В обычной жизни вы наверняка сталкивались с такими физическими ситуациями, как соударение катящегося шара с вертикальной стенкой, а также падение шара с края горизонтального стола. Также вами наверняка решались задачи, связанные с этими ситуациями, однако вы ограничивались случаями, когда шар катится в направлении, перпендикулярном плоскости стены либо краю стола. В рамках данной задачи вам предлагается получить обобщение результатов на случай, когда скорость центра шара направлена не перпендикулярно плоскости стены либо краю стола.
Часть A. Соударение шара с вертикальной стеной (4.5 балла) Данная часть задачи посвящена изучению столкновения шара с вертикальной стенкой. Шар катится по горизонтальному столу без проскальзывания, а его центр при этом движется со скоростью $v$ в направлении, образующем угол $\alpha$ с нормалью к стенке. Шар не вращается вокруг вертикальной оси $z$. В некоторый момент шар упруго сталкивается со стенкой. Коэффициент трения между шаром и стенкой равен $\mu$.  Введём прямоугольную систему координат $xyz$ с началом в центре шара в момент соударения так, как показано на рисунке.
Выразите компоненту скорости $\vec{u}_{A}$ точки $A$ через компоненту скорости $\vec{u}_C$ центра шара, его угловую скорость $\vec{\omega}$, а также радиус-вектор $\vec{r}$ в произвольный момент. Получите также производную по времени $\dot{\vec{u}}_A$ вектора $\vec{u}_A$. Ответ выразите через $\dot{\vec{u}}_C$, $\dot{\vec{\omega}}$ и $\vec{r}$.
Определите силу трения $\vec{F}_0$, действующую на шар в начальный момент контакта со стеной. Ответ выразите через $\vec{e}_x$, $\vec{e}_z$, $\alpha$, $\mu$ и силу нормальной реакции стены $N_0$ в начальный момент.
Докажите, что производная по времени $\dot{\vec{u}}_A$ компоненты скорости $\vec{u}_A$ связана с силой трения $\vec{F}$ соотношением: $$\dot{\vec{u}}_A=\cfrac{7\vec{F}}{2m}{.} $$\dot{\vec{u}}_A=\cfrac{7\vec{F}}{2m}{.} $$\dot{\vec{u}}_A=\cfrac{7\vec{F}}{2m}{.} $$ $$\dot{\vec{u}}_A=\cfrac{7\vec{F}}{2m}{.} $$ $$\dot{\vec{u}}_A=\cfrac{7\vec{F}}{2m}{.} $$ Данный факт можно использовать далее, даже если вы не смогли его доказать.
Определите компоненту скорости $\vec{u}_{Aк}$ сразу после соударения, считая, что шар проскальзывает по стенке в течение всего времени соударения. Ответ выразите через $v$, $\alpha$, $\mu$, $\vec{e}_x$ и $\vec{e}_z$. При каком максимальном значении коэффициента трения $\mu_{max}$ проскальзывание не прекращается в течение всего времени соударения? Ответ выразите через $\alpha$.
При $\mu<\mu_{max}$ определите скорость центра шара $\vec{v}_{Cк}$, а также под каким углом $\beta$ к горизонту она направлена сразу после соударения. Ответы выразите через $v$, $\alpha$, $\mu$, $\vec{e}_x$, $\vec{e}_y$ и $\vec{e}_z$.
При $\mu<\mu_{max}$ определите координаты $x_C$, $y_C$ центра шара в момент его падения на стол. Ответы выразите через $v$, $g$, $\mu$ и $\alpha$.
Часть B. Уравнения кинематических связей (0.9 балла) Данная часть посвящена получению основных кинематических уравнений, описывающих движение шара.
При произвольных значениях $\mu$ определите количество теплоты $Q$, выделившееся в процессе соударения шара со стенкой. Ответ выразите через $m$, $v$, $\mu$ и $\alpha$. Далее в рамках данной задачи вам предлагается изучить динамику падения однородного шара с прямолинейного края горизонтального стола. Перед тем, как попасть на край, центр шара двигался по столу со скоростью $v$ под углом $\alpha$ к перпендикуляру, проведённому к краю стола в его плоскости. До попадания на край стола шар не вращался вокруг вертикальной оси. При дальнейшем решении задачи считайте, что шар никогда не проскальзывает по столу.  Решение задачи наиболее удобно провести в цилиндрической системе координат $(r{,}\varphi{,}z)$. Ось $z$ совпадает с краем стола. На рисунке приведены единичные орты $\vec{e}_r$, $\vec{e}_\varphi$ и $\vec{e}_z$ цилиндрической системы координат. Радиус $r$ шара является расстоянием от его центра до оси $z$, а угол $\varphi$ является углом поворота линии, соединяющей центр шара с точкой его контакта со столом и отсчитывается от положения, в котором эта линия вертикальна.  Произвольный вектор в цилиндрической системе координат можно представить в следующей форме: $$\vec{A}=A_r\vec{e}_r+A_\varphi\vec{e}_\varphi+A_z\vec{e}_z{.} $$ При дифференцировании вектора, заданного компонентами в цилиндрической системе координат, необходимо учитывать, что единичные орты цилиндрической системы координат являются переменными. Для их производных по времени можно записать: $$\cfrac{d\vec{e}_i}{dt}=\bigl[\vec{\Omega}\times\vec{e}_i\bigr]{,} $$ где $\vec{\Omega}=\dot{\varphi}\vec{e}_z$ — угловая скорость вращения цилиндрической системы координат. Таким образом, проекции производной по времени вектора $\vec{A}$ записываются следующим образом: $$\bigl(\dot{\vec{A}}\bigr)_r=\dot{A}_r-\dot{\varphi}A_\varphi\qquad \bigl(\dot{\vec{A}}\bigr)_\varphi=\dot{A}_\varphi+\dot{\varphi}A_r\qquad \bigl(\dot{\vec{A}}\bigr)_z=\dot{A}_z $$ Данные соотношения могут оказаться полезными в процессе дальнейшего решения задачи.
Определите компоненты вектора скорости центра шара $v_\varphi$ и $v_z$ в цилиндрической системе координат. Ответы выразите через $r$, $\dot\varphi$ и $\dot{z}$.
Определите компоненты вектора ускорения центра шара $a_r$, $a_\varphi$ и $a_z$ в цилиндрической системе координат. Ответы выразите через $r$, $v_\varphi$, $\dot{v}_\varphi$ и $\dot{v}_z$.
Часть C. Движение в плоскости, перпендикулярной краю стола (2.0 балла) В плоскости, перпендикулярной краю стола, шар движется по окружности, что очень упрощает анализ данной части его движения.
Из условия отсутствия проскальзывания определите компоненты угловой скорости шара $\omega_\varphi$ и $\omega_z$ в цилиндрической системе координат. Ответы выразите через $r$, $v_\varphi$ и $v_z$.
Определите компоненту силу трения $F_\varphi(\varphi)$, действующую на шар, а также компоненту ускорения $a_\varphi(\varphi)$ его центра. Ответы выразите через массу шара $m$, $g$ и $\varphi$.
Получите зависимость $v_\varphi(\varphi)$. Ответ выразите через $v$, $g$, $r$, $\alpha$ и $\varphi$.
При каком условии шар не отрывается от стола в момент, когда нижняя точка шара достигает его края? Запишите это условие через $v$, $g$, $r$ и $\alpha$. Во всех дальнейших пунктах считайте, что это условие выполняется.
Часть D. Движение шара вдоль оси z (3.6 балла) В данной части задачи вам предлагается проанализировать зависимости от угла $\varphi$ компоненты скорости центра шара $v_z$, а также его угловой скорость верчения $\omega_r$.
Определите угол $\varphi_1$ в момент отрыва шара от стола. Ответ выразите через $v$, $g$, $r$ и $\alpha$.
Выразите кинетическую энергию шара $E_k$ через $m$, $v_\varphi$, $v_z$, $\omega_r$ и $r$.
Запишите для шара закон сохранения механической энергии. Комбинируя его с результатом пункта $\mathrm{C2}$, покажите, что величины $\omega_r$ и $v_z$ связаны соотношением: $$1=\cfrac{\omega^2_r}{A^2}+\cfrac{v^2_z}{B^2}{,} $$ где $A,B>0$ — постоянные коэффициенты. Определите $A$ и $B$. Ответы выразите через $v$, $r$ и $\alpha$. Решение данной задачи осложняется тем, что компонента угловой скорости $\omega_r$ не может быть получена исключительно из уравнения кинематической связи, однако можно получить выражение для её производной по времени $\dot{\omega}_r$.
Вектор углового ускорения $\vec{\varepsilon}$ шара может быть представлен в виде: $$\vec{\varepsilon}=\varepsilon_r\vec{e}_r+\varepsilon_\varphi\vec{e}_\varphi+\varepsilon_z\vec{e}_z{.} $$ Используя уравнение динамики вращательного движения относительно центра шара, покажите, что $\varepsilon_r=0$. Используя полученное равенство, выразите $\dot{\omega}_r$ через $\dot{\varphi}$, $v_z$ и $r$.
Комбинируя результаты пунктов $\mathrm{D2}$ и $\mathrm{D3}$, получите зависимости $\omega_r(\varphi)$ и $v_z(\varphi)$. Ответы выразите через $v$, $\alpha$, $r$ и $\varphi$.
Рассмотрим предельный переход, когда угол $\alpha\to\pi/2$, т.е движение шара до контакта с краем стола происходит практически параллельно ему. Определите проекцию скорости $v_z$ центра шара, а также проекцию его угловой скорости $\omega_y$ на ось $y$, направленную вертикально вниз, в момент отрыва шара от стола. Ответы выразите через $v$ и $r$. Все численные коэффициенты в ответе должны быть аналитическими, а не приближёнными!
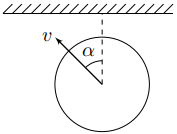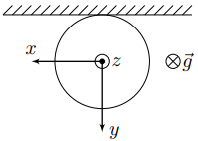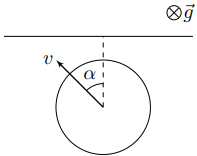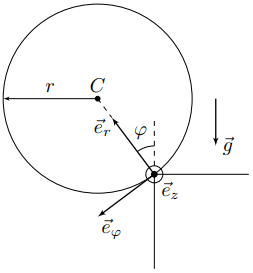
Выразите компоненту скорости $\vec{u}_{A}$ точки $A$ через компоненту скорости $\vec{u}_C$ центра шара, его угловую скорость $\vec{\omega}$, а также радиус-вектор $\vec{r}$ в произвольный момент.  Получите также производную по времени $\dot{\vec{u}}_A$ вектора $\vec{u}_A$. Ответ выразите через $\dot{\vec{u}}_C$, $\dot{\vec{\omega}}$ и $\vec{r}$.
Решение: Скорость точки $A$ задаётся выражением:$$\vec{v}_A=\vec{v}_C+\bigl[\vec{\omega}\times\vec{r}\bigr]{.}$$Поскольку вектор $\vec{r}$ перпендикулярен плоскости стены, имеем: Поскольку стена плоская — вектор $\vec{r}$ остаётся постоянным в процессе движения, поэтому после дифференцирования имеем:
Ответ: $$\vec{u}_A=\vec{u}_C+\bigl[\vec{\omega}\times\vec{r}\bigr]{.}$$  Поскольку стена плоская — вектор $\vec{r}$ остаётся постоянным в процессе движения, поэтому после дифференцирования имеем:
Ответ: $$\dot{\vec{u}}_A=\dot{\vec{u}}_C+\bigl[\dot{\vec{\omega}}\times\vec{r}\bigr]{.}$$

Определите силу трения $\vec{F}_0$, действующую на шар в начальный момент контакта со стеной. Ответ выразите через $\vec{e}_x$, $\vec{e}_z$, $\alpha$, $\mu$ и силу нормальной реакции стены $N_0$ в начальный момент.
Решение: В начальный момент имеем:$$\vec{u}_C(0)=v\sin\alpha\vec{e}_x\qquad \bigl[\vec{\omega}(0)\times\vec{r}\bigr]=-v\cos\alpha\vec{e}_z\Rightarrow \vec{u}_A(0)=v\left(\sin\alpha\vec{e}_x-\cos\alpha\vec{e}_z\right){.}$$Обратим внимание, что вектор $(\sin\alpha\vec{e}_x-\cos\alpha\vec{e}_z)$ является единичным.Сила трения $\vec{F}$ равна по модулю $\mu N$ и направлена противоположно компоненте скорости $\vec{u}_A$, поэтому:$$\vec{F}=-\cfrac{\vec{u}_A}{|\vec{u}_A|}\cdot \mu N{,}$$или же:
Ответ: $$\vec{F}=\mu N(\cos\alpha\vec{e}_z-\sin\alpha\vec{e}_x){.}$$

Докажите, что производная по времени $\dot{\vec{u}}_A$ компоненты скорости $\vec{u}_A$ связана с силой трения $\vec{F}$ соотношением:  $$\dot{\vec{u}}_A=\cfrac{7\vec{F}}{2m}{.}  $$  Данный факт можно использовать далее, даже если вы не смогли его доказать.
Решение: Из теоремы о движении центра масс для шара следует:$$m\dot{\vec{u}}_C=\vec{F}{.}$$Пусть $I=2mR^2/5$ — момент инерции однородного шара относительно диаметра. Поскольку шар сферически симметричен, его момент импульса $\vec{L}_C$ относительно центра масс составляет:$$\vec{L}_C=I\vec{\omega}{.}$$Запишем основное уравнение динамики вращательного движения относительно центра масс шара:$$\cfrac{d\vec{L}_C}{dt}=I\dot{\vec{\omega}}=\vec{M}=\bigl[\vec{r}\times\vec{F}\bigr]{.}$$Умножая векторно слева на $\vec{r}$, получим:$$I\bigl[\vec{r}\times\dot{\vec{\omega}}\bigr]=\bigl[\vec{r}\times\bigl[\vec{r}\times\vec{F}\bigr]\bigr]=\vec{r}\bigl(\vec{r}\cdot\vec{F}\bigr)-r^2\vec{F}=-r^2\vec{F}\Rightarrow \vec{F}=\cfrac{I\bigl[\dot{\vec{\omega}}\times\vec{r}\bigr]}{r^2}{.}$$В последнем переходе мы учли, что $\vec{r}\perp\vec{F}$.Воспользуемся результатом пункта $\mathrm{A1}$:$$\dot{\vec{u}}_A=\dot{\vec{u}}_C+\bigl[\dot{\vec{\omega}}\times\vec{r}\bigr]=\cfrac{\vec{F}}{m}+\cfrac{\vec{F}r^2}{I}=\cfrac{7\vec{F}}{2m}{.}$$

Определите компоненту скорости $\vec{u}_{Aк}$ сразу после соударения, считая, что шар проскальзывает по стенке в течение всего времени соударения. Ответ выразите через $v$, $\alpha$, $\mu$, $\vec{e}_x$ и $\vec{e}_z$.  При каком максимальном значении коэффициента трения $\mu_{max}$ проскальзывание не прекращается в течение всего времени соударения? Ответ выразите через $\alpha$.
Решение: Вектор силы трения $\vec{F}$ направлен против компоненты скорости $\vec{u}_A$ и сонаправлен с производной компоненты скорости $\dot{\vec{u}}_A$. Из этого следует, что направления $\vec{u}_A$ и $\vec{F}$ сохраняются в процессе соударения. Тогда из пункта $\mathrm{A3}$ имеем:$$\cfrac{du_A}{dt}=-\cfrac{7F}{2m}=-\cfrac{7\mu N}{2m}\Rightarrow u_{A\text{к}}-u_A(0)=u_{A\text{к}}-v=-\cfrac{7\mu}{2m}\int\limits_{0}^t Ndt{.}$$До соударения компонента скорости центра шара $v_{Cy}(0)$ равна $-v\cos\alpha$. Поскольку удар упругий, сразу после соударения компонента скорости центра шара $v_{Cy}$ равна $v\cos\alpha$. Тогда для импульса силы реакции $N$ имеем:$$\int\limits_{0}^tNdt=\Delta{p}_y=2mv\cos\alpha{.}$$Таким образом:$$u_{A\text{к}}=v(1-7\mu\cos\alpha){,}$$Проскальзывание не прекращается, если $u_{A\text{к}}\geq 0$, что приводит к следующему ограничению на $\mu$:$$\mu\leq\cfrac{1}{7\cos\alpha}{.}$$Если же $\mu\geq 1/(7\cos\alpha)$, то $u_{A\text{к}}=0$.Окончательно:
Ответ: $$\vec{u}_{A\text{к}}=\begin{cases}v(1-7\mu\cos\alpha)(\sin\alpha\vec{e}_x-\cos\alpha\vec{e}_z)\quad\text{при}\quad\mu\leq\cfrac{1}{7\cos\alpha}\\0\quad\text{при}\quad\mu\geq\cfrac{1}{7\cos\alpha}\end{cases}$$

При $\mu<\mu_{max}$ определите скорость центра шара $\vec{v}_{Cк}$, а также под каким углом $\beta$ к горизонту она направлена  сразу после соударения. Ответы выразите через $v$, $\alpha$, $\mu$, $\vec{e}_x$, $\vec{e}_y$ и $\vec{e}_z$.
Решение: Для угла $\beta$ имеем:$$\beta=\operatorname{arctg}\cfrac{v_{Cz}}{\sqrt{v^2_{Cx}+v^2_{Cy}}}{.}$$После удара вектор скорости центра шара составляет:$$\vec{v}_C=v\cos\alpha\vec{e}_y+\vec{u}_C{.}$$Для $\vec{u}_C$ имеем:$$\vec{u}_C=\vec{u}_C(0)+\int\limits_0^t\cfrac{\vec{F}dt}{m}=v\sin\alpha\vec{e}_x+\cfrac{2(\vec{u}_A-\vec{u}_A(0))}{7}$$При $\mu\leq 1/(7\cos\alpha)$ имеем:$$\vec{u}_C=v\sin\alpha\vec{e}_x-\cfrac{2}{7}\cdot 7\mu v\cos\alpha(\sin\alpha\vec{e}_x-\cos\alpha\vec{e}_z)=v\sin\alpha(1-2\mu\cos\alpha)\vec{e}_x+2\mu v\cos^2\alpha\vec{e}_z{.}$$Таким образом:$$\vec{v}_C=v\sin\alpha(1-2\mu\cos\alpha)\vec{e}_x+v\cos\alpha\vec{e}_y+2\mu v\cos^2\alpha\vec{e}_z{,}$$или же:$$\beta=\operatorname{arctg}\cfrac{2\mu\cos^2\alpha}{\sqrt{\cos^2\alpha+\sin^2\alpha(1-2\mu\cos\alpha)^2}}{.}$$Если же $\mu\geq 1/(7\cos\alpha)$ — $\vec{u}_A=0$. Тогда:$$\vec{u}_C=v\sin\alpha\vec{e}_x-\cfrac{2v(\sin\alpha\vec{e}_x-\cos\alpha\vec{e}_z)}{7}=\cfrac{5v\sin\alpha\vec{e}_x}{7}+\cfrac{2v\cos\alpha\vec{e}_z}{7}{.}$$Таким образом:$$\vec{v}_C=\cfrac{5v\sin\alpha\vec{e}_x}{7}+v\cos\alpha\vec{e}_y+\cfrac{2v\cos\alpha\vec{e}_z}{7}{,}$$или же:$$\beta=\operatorname{arctg}\cfrac{2\cos\alpha}{\sqrt{(5\sin\alpha)^2+(7\cos\alpha)^2}}{.}$$Окончательно:
Ответ: $$\beta=\begin{cases}\operatorname{arctg}\cfrac{2\mu\cos^2\alpha}{\sqrt{\cos^2\alpha+\sin^2\alpha(1-2\mu\cos\alpha)^2}}\quad\text{при}\quad \mu\leq\cfrac{1}{7\cos\alpha}\\\operatorname{arctg}\cfrac{2\cos\alpha}{\sqrt{(5\sin\alpha)^2+(7\cos\alpha)^2}}\quad\text{при}\quad \mu\geq\cfrac{1}{7\cos\alpha}\end{cases}$$

При $\mu<\mu_{max}$ определите координаты $x_C$, $y_C$ центра шара в момент его падения на стол. Ответы выразите через $v$, $g$, $\mu$ и $\alpha$.
Решение: Шар упадёт на поверхность стола через время $t$, равное:$$t=\cfrac{2v_{Cz}}{g}{.}$$Тогда для координат $x_C$ и $y_C$ имеем:$$x_C=v_{Cx}t=\cfrac{2v_{Cx}v_{Cz}}{g}\qquad y_C=v_{Cy}t=\cfrac{2v_{Cy}v_{Cz}}{g}{.}$$Подставляя $v_{Cx}$, $v_{Cy}$ и $v_{Cz}$ при разных значениях $\mu$, получим:
Ответ: $$x_C=\begin{cases}\cfrac{4\mu v^2\cos^2\alpha\sin\alpha(1-2\mu\cos\alpha)}{g}\quad\text{при}\quad \mu\leq\cfrac{1}{7\cos\alpha}\\\cfrac{10v^2\sin 2\alpha}{49g}\quad\text{при}\quad \mu\geq\cfrac{1}{7\cos\alpha}\end{cases}$$
Ответ: $$y_C=\begin{cases}\cfrac{4\mu v^2\cos^3\alpha}{g}\quad\text{при}\quad \mu\leq\cfrac{1}{7\cos\alpha}\\\cfrac{4v^2\cos^2\alpha}{7g}\quad\text{при}\quad \mu\geq\cfrac{1}{7\cos\alpha}\end{cases}$$

При произвольных значениях $\mu$ определите количество теплоты $Q$, выделившееся в процессе соударения шара со стенкой. Ответ выразите через $m$, $v$, $\mu$ и $\alpha$. Примечание: явное вычисление работы силы трения существенно упростит решение задачи.

 Для мощности $P_F$ силы трения имеем:$$P_F=\vec{F}\cdot\vec{u}_A=\cfrac{2m\vec{u}_A\cdot\dot{\vec{u}}_A}{7}{.}$$Тогда для количества теплоты $Q$ имеем:$$Q=-\int\limits_{0}^{t}P_Fdt=\int\limits_{u_{A\text{к}}}^{u_{A}(0)}\cfrac{2mu_A\dot{u}_A}{7}=\cfrac{m(u^2_A(0)-u^2_{A\text{к}})}{7}{.}$$Учитывая, что $u_A(0)=v$, а также выражение для $u_{A\text{к}}(\mu)$, получим:

Ответ:

 $$Q=\begin{cases}mv^2(2\mu\cos\alpha-7\mu^2\cos^2\alpha)\quad\text{при}\quad \mu\leq\cfrac{1}{7\cos\alpha}\\\cfrac{mv^2}{7}\quad\text{при}\quad \mu\geq\cfrac{1}{7\cos\alpha}\end{cases}$$
Решение: Для мощности $P_F$ силы трения имеем:$$P_F=\vec{F}\cdot\vec{u}_A=\cfrac{2m\vec{u}_A\cdot\dot{\vec{u}}_A}{7}{.}$$Тогда для количества теплоты $Q$ имеем:$$Q=-\int\limits_{0}^{t}P_Fdt=\int\limits_{u_{A\text{к}}}^{u_{A}(0)}\cfrac{2mu_A\dot{u}_A}{7}=\cfrac{m(u^2_A(0)-u^2_{A\text{к}})}{7}{.}$$Учитывая, что $u_A(0)=v$, а также выражение для $u_{A\text{к}}(\mu)$, получим:
Ответ: $$Q=\begin{cases}mv^2(2\mu\cos\alpha-7\mu^2\cos^2\alpha)\quad\text{при}\quad \mu\leq\cfrac{1}{7\cos\alpha}\\\cfrac{mv^2}{7}\quad\text{при}\quad \mu\geq\cfrac{1}{7\cos\alpha}\end{cases}$$

Определите компоненты вектора скорости центра шара $v_\varphi$ и $v_z$ в цилиндрической системе координат. Ответы выразите через $r$, $\dot\varphi$ и $\dot{z}$.
Решение: Радиус—вектор $\vec{r}_C$ центра шара можно представить в следующей форме:$$\vec{r}_C=r\vec{e}_r+z\vec{e}_z{.}$$Дифференцируя:$$\vec{v}_C=\cfrac{d\vec{r}_C}{dt}=r\dot{\vec{e}}_r+\dot{z}\vec{e}_z=r\dot{\varphi}\vec{e}_\varphi+\dot{z}\vec{e}_z{.}$$Таким образом:
Ответ: $$v_\varphi=r\dot{\varphi}\qquad v_z=\dot{z}{.}$$

Определите компоненты вектора ускорения центра шара $a_r$, $a_\varphi$ и $a_z$ в цилиндрической системе координат. Ответы выразите через $r$, $v_\varphi$, $\dot{v}_\varphi$ и $\dot{v}_z$.
Решение: Продифференцируем вектор скорости по времени:$$\vec{a}_C=\cfrac{d\vec{v}_C}{dt}=v_\varphi\dot{\vec{e}}_\varphi+\dot{v}_\varphi\vec{e}_\varphi+\dot{v}_z\vec{e}_z=-v_\varphi\dot{\varphi}\vec{e}_r+\dot{v}_\varphi\vec{e}_\varphi+\dot{v}_z\vec{e}_z{.}$$Учитывая, что $v_\varphi=r\dot{\varphi}$, получим:
Ответ: $$a_r=-\cfrac{v^2_\varphi}{r}\qquad a_\varphi=\dot{v}_\varphi\qquad a_z=\dot{v}_z{.}$$

Из условия отсутствия проскальзывания определите компоненты угловой скорости шара $\omega_\varphi$ и $\omega_z$ в цилиндрической системе координат. Ответы выразите через $r$, $v_\varphi$ и $v_z$.
Решение: Для скорости точки $A$ шара, в которой он контактирует с краем стола, имеем:$$\vec{v}_A=\vec{v}_C+\bigl[\vec{\omega}\times\overrightarrow{CA}\bigr]{,}$$где $\overrightarrow{CA}$ — вектор, проведённый от центра $C$ шара в точку $A$.Запишем условие равенства нулю скорости точки $A$ шара, в которой он контактирует с краем стола:$$v_{A\varphi}=v_\varphi-\omega_zr\qquad v_{Az}=v_z+\omega_\varphi r{.}$$Таким образом:
Ответ: $$\omega_z=\cfrac{v_\varphi}{r}\qquad \omega_\varphi=-\cfrac{v_z}{r}{.}$$

Определите компоненту силу трения $F_\varphi(\varphi)$, действующую на шар, а также компоненту ускорения $a_\varphi(\varphi)$ его центра. Ответы выразите через массу шара $m$, $g$ и $\varphi$.
Решение: Запишем теорему о движении центра масс для шара в проекции на ось, направленную вдоль вектора $e_\varphi$:$$ma_\varphi=F_\varphi+mg\sin\varphi{.}$$Запишем уравнение динамики вращательного движения относительно оси $z$, проходящей через центр шара:$$I_C\varepsilon_z=I_C\dot{\omega}_z=-rF_\varphi{.}$$Поскольку $\dot{\omega}_z=\dot{v}_\varphi/r=a_\varphi/r$, после деления уравнений получим:$$\cfrac{mr^2}{I_C}=-\cfrac{F_\varphi+mg\sin\varphi}{F_\varphi}{,}$$откуда: Исключая $F_\varphi$, получим:
Ответ: $$F_\varphi=-\cfrac{mg\sin\varphi}{1+mr^2/I_C}=-\cfrac{2mg\sin\varphi}{7}{.}$$  Исключая $F_\varphi$, получим:
Ответ: $$a_\varphi=\cfrac{mgr^2\sin\varphi}{I_C+mr^2}=\cfrac{5g\sin\varphi}{7}{.}$$

Получите зависимость $v_\varphi(\varphi)$. Ответ выразите через $v$, $g$, $r$, $\alpha$ и $\varphi$.
Решение: Умножая выражение для $v_\varphi$ и учитывая, что $v_\varphi=r\dot{\varphi}$, получим:$$a_\varphi v_\varphi=v_\varphi\dot{v}_\varphi=\cfrac{5gv_\varphi\sin\varphi}{7}=\cfrac{5gr\sin\varphi\dot{\varphi}}{7}{.}$$Проинтегрируем полученное выражение по времени:$$\int\limits_{v\cos\alpha}^{v_\varphi(\varphi)}v_\varphi dv_\varphi=\int\limits_{0}^{\varphi}\cfrac{5gr\sin\varphi d\varphi}{7}\Rightarrow \cfrac{v^2_\varphi-v^2\cos^2\alpha}{2}=\cfrac{5gr(1-\cos\varphi)}{7}{.}$$Таким образом:
Ответ: $$v_\varphi=\sqrt{v^2\cos^2\alpha+\cfrac{10gr(1-\cos\varphi)}{7}}{.}$$

При каком условии шар не отрывается от стола в момент, когда нижняя точка шара достигает его края? Запишите это условие через $v$, $g$, $r$ и $\alpha$. Во всех дальнейших пунктах считайте, что это условие выполняется.
Решение: Для силы реакции $N$ в момент, когда нижняя точка шара достигает края стола, для силы реакции $N$ имеем:$$N=mg-\cfrac{mv^2\cos^2\alpha}{r}{.}$$Отрыва нет при условии $N\geq{0}$, поэтому:
Ответ: $$v\cos\alpha\leq\sqrt{gr}{.}$$

Определите угол $\varphi_1$ в момент отрыва шара от стола. Ответ выразите через $v$, $g$, $r$ и $\alpha$.
Решение: В момент отрыва шара от стола $N=0$, поэтому имеем:$$N=mg\cos\varphi_1-\cfrac{mv^2_{\varphi_1}}{r}{.}$$Приравняем два выражения для $v^2_\varphi$:$$v^2_{\varphi_1}=gr\cos\varphi_1=v^2\cos^2\alpha+\cfrac{10gr(1-\cos\varphi_1)}{7}{.}$$Таким образом:$$\cos\varphi_1=\cfrac{10gr+7v^2\cos^2\alpha}{17gr}{,}$$откуда для $\varphi_1$ находим:
Ответ: $$\varphi_1=\arccos\left(\cfrac{10}{17}+\cfrac{7v^2\cos^2\alpha}{17gr}\right){.}$$

Выразите кинетическую энергию шара $E_k$ через $m$, $v_\varphi$, $v_z$, $\omega_r$ и $r$.
Решение: Воспользуемся теоремой Кёнига:$$E_k=\cfrac{mv^2_C}{2}+\cfrac{I_C\omega^2}{2}=\cfrac{mv^2_\varphi}{2}+\cfrac{mv^2_z}{2}+\cfrac{I_C\omega^2_r}{2}+\cfrac{I_C\omega^2_\varphi}{2}+\cfrac{I_C\omega^2_z}{2}{.}$$Подставляя $\omega_\varphi$ и $\omega_z$, получим:
Ответ: $$E_k=\left(m+\cfrac{I_C}{r^2}\right)\cfrac{v^2_\varphi}{2}+\left(m+\cfrac{I_C}{r^2}\right)\cfrac{v^2_z}{2}+\cfrac{I_C\omega^2_r}{2}=\cfrac{7m(v^2_\varphi+v^2_z)}{10}+\cfrac{mr^2\omega^2_r}{5}{.}$$

Запишите для шара закон сохранения механической энергии. Комбинируя его с результатом пункта $\mathrm{C2}$, покажите, что величины $\omega_r$ и $v_z$ связаны соотношением:  $$1=\cfrac{\omega^2_r}{A^2}+\cfrac{v^2_z}{B^2}{,}  $$  где $A,B>0$ — постоянные коэффициенты.  Определите $A$ и $B$. Ответы выразите через $v$, $r$ и $\alpha$.
Решение: Закон сохранения энергии выглядит следующим образом:$$E_k=\cfrac{7m(v^2_\varphi+v^2_z)}{10}+\cfrac{mr^2\omega^2_r}{5}=E_{k0}+A_\text{тяж}=\cfrac{7mv^2}{10}+mgr(1-\cos\varphi){.}$$откуда:$$v^2_\varphi=v^2+\cfrac{10gr(1-\cos\varphi)}{7}-v^2_z-\cfrac{2\omega^2_rr^2}{7}{.}$$Подставляя зависимость $v^2_\varphi(\varphi)$, получим:$$v^2\cos^2\alpha+\cfrac{10gr(1-\cos\varphi)}{7}=v^2+\cfrac{10gr(1-\cos\varphi)}{7}-v^2_z-\cfrac{2\omega^2_rr^2}{7}{,}$$откуда:$$v^2_z+\cfrac{2\omega^2_rr^2}{7}=v^2\sin^2\alpha\Rightarrow 1=\cfrac{v^2_z}{v^2\sin^2\alpha}+\cfrac{2\omega^2_rr^2}{7v^2\sin^2\alpha}{.}$$Для $A$ и $B$ имеем:
Ответ: $$A=\sqrt{\cfrac{7}{2}}\cfrac{v\sin\alpha}{r}\qquad B=v\sin\alpha{.}$$

Вектор углового ускорения $\vec{\varepsilon}$ шара может быть представлен в виде:  $$\vec{\varepsilon}=\varepsilon_r\vec{e}_r+\varepsilon_\varphi\vec{e}_\varphi+\varepsilon_z\vec{e}_z{.}  $$  Используя уравнение динамики вращательного движения относительно центра шара, покажите, что $\varepsilon_r=0$. Используя полученное равенство, выразите $\dot{\omega}_r$ через $\dot{\varphi}$, $v_z$ и $r$.
Решение: Из уравнения динамики вращательного движения относительно центра шара имеем:$$\cfrac{d\vec{L}_C}{dt}=I\vec{\varepsilon}=\bigl[\overrightarrow{CA}\times\left(\vec{F}+\vec{N}\right)\bigr]{.}$$Поскольку $\vec{N}\parallel\overrightarrow{CA}$, имеем:$$I\vec{\varepsilon}=\bigl[\overrightarrow{CA}\times\vec{F}\bigr]{.}$$ Воспользуемся выражением для углового ускорения в цилиндрической системе координат:$$\varepsilon_r=\dot{\omega}_r-\dot{\varphi}\omega_\varphi=0{,}$$откуда:
Ответ: Поскольку $\vec{\varepsilon}\perp\overrightarrow{CA}$, компонента углового ускорения $\varepsilon_r=0$.  Воспользуемся выражением для углового ускорения в цилиндрической системе координат:$$\varepsilon_r=\dot{\omega}_r-\dot{\varphi}\omega_\varphi=0{,}$$откуда:
Ответ: $$\dot{\omega}_r=-\cfrac{\dot{\varphi}v_z}{r}{.}$$

Комбинируя результаты пунктов $\mathrm{D2}$ и $\mathrm{D3}$, получите зависимости $\omega_r(\varphi)$ и $v_z(\varphi)$. Ответы выразите через $v$, $\alpha$, $r$ и $\varphi$.
Решение: Воспользуемся результатом пункта $\mathrm{B4}$:$$\dot{\omega}_r=-\cfrac{\dot{\varphi}v_z}{r}{.}$$Выражая $v_z$ и подставляя в уравнение, полученное в предыдущем пункте, находим:$$1=\cfrac{\omega^2_r}{A^2}+\cfrac{r^2\dot{\omega}^2_r}{B^2\dot{\varphi}^2}{.}$$Обратим внимание, что это уравнение с разделяющимися переменными $\omega_r$ и $\varphi$:$$d\varphi=-\cfrac{r}{B}\cfrac{d\omega_r}{\sqrt{1-\cfrac{\omega^2_r}{A^2}}}{.}$$Здесь мы учли, что $\dot{\omega}_r{<}0$, а значит и $\omega_r{<}0$.Вводя переменную $t=\omega_r/A$ и интегрируя, находим:$$\varphi=-\cfrac{rA}{B}\int\limits_{0}^{t(\varphi)}\cfrac{dt}{\sqrt{1-t^2}}=-\cfrac{rA}{B}\arcsin t\Biggl|_{0}^{t(\varphi)}\Rightarrow t(\varphi)=-\sin\left(\cfrac{B\varphi}{rA}\right){,}$$или же:$$\omega_r(\varphi)=-A\sin\left(\cfrac{B\varphi}{rA}\right){.}$$Подставляя $t(\varphi)$ в уравнение, связывающее $v_z$ и $\omega_r$, находим:$$\cfrac{v^2_z}{B^2}=1-t^2=\cos^2\left(\cfrac{B\varphi}{rA}\right){,}$$или же:$$v_z=B\cos\left(\cfrac{B\varphi}{rA}\right){,}$$поскольку $v_z(0){>}0$.Окончательно:
Ответ: $$\omega_r(\varphi)=-\sqrt{\cfrac{7}{2}}\cfrac{v\sin\alpha}{r}\sin\left(\sqrt{\cfrac{2}{7}}\varphi\right)\qquad v_z=v\sin\alpha\cos\left(\sqrt{\cfrac{2}{7}}\varphi\right){.}$$

Рассмотрим предельный переход, когда угол $\alpha\to\pi/2$, т.е движение шара до контакта с краем стола происходит практически параллельно ему.  Определите проекцию скорости $v_z$ центра шара, а также проекцию его угловой скорости $\omega_y$ на ось $y$, направленную вертикально вниз, в момент отрыва шара от стола. Ответы выразите через $v$ и $r$. Все численные коэффициенты в ответе должны быть аналитическими, а не приближёнными!
Решение: При $\alpha=\pi/2$ для $\varphi_1$ имеем:$$\varphi_1=\arccos\left(\cfrac{10}{17}\right){.}$$ Проекция угловой скорости шара на ось $y$, направленную вертикально вниз, равна:$$\omega_y=\omega_\varphi\sin\varphi_1-\omega_r\cos\varphi_1{.}$$Подставляя $\omega_r$, $\omega_\varphi$, получим:$$\omega_y=\cfrac{v}{r}\left(\sqrt{\cfrac{7}{2}}\cos\varphi_1\sin\left(\sqrt{\cfrac{2}{7}}\varphi_1\right)-\sin\varphi_1\cos\left(\sqrt{\cfrac{2}{7}}\varphi_1\right)\right){.}$$После подстановки $\varphi_1$ находим:
Ответ: Тогда для скорости $v_z$ находим:$$v_z=v\cos\left(\sqrt{\cfrac{2}{7}}\arccos\left(\cfrac{10}{17}\right)\right){.}$$  Проекция угловой скорости шара на ось $y$, направленную вертикально вниз, равна:$$\omega_y=\omega_\varphi\sin\varphi_1-\omega_r\cos\varphi_1{.}$$Подставляя $\omega_r$, $\omega_\varphi$, получим:$$\omega_y=\cfrac{v}{r}\left(\sqrt{\cfrac{7}{2}}\cos\varphi_1\sin\left(\sqrt{\cfrac{2}{7}}\varphi_1\right)-\sin\varphi_1\cos\left(\sqrt{\cfrac{2}{7}}\varphi_1\right)\right){.}$$После подстановки $\varphi_1$ находим:
Ответ: $$\omega_y=\cfrac{v}{r}\left(\sqrt{\cfrac{7}{2}}\cfrac{10}{17}\sin\left(\sqrt{\cfrac{2}{7}}\arccos\left(\cfrac{10}{17}\right)\right)-\cfrac{\sqrt{189}}{17}\cos\left(\sqrt{\cfrac{2}{7}}\arccos\left(\cfrac{10}{17}\right)\right)\right){.}$$
Темы:
T, ★, Механика, Соударения, Сборы XY, X, Момент импульса, Вращение, Динамика твердого тела, 2024